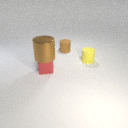
small red metal cube in front of small brown rubber cylinder